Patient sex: F
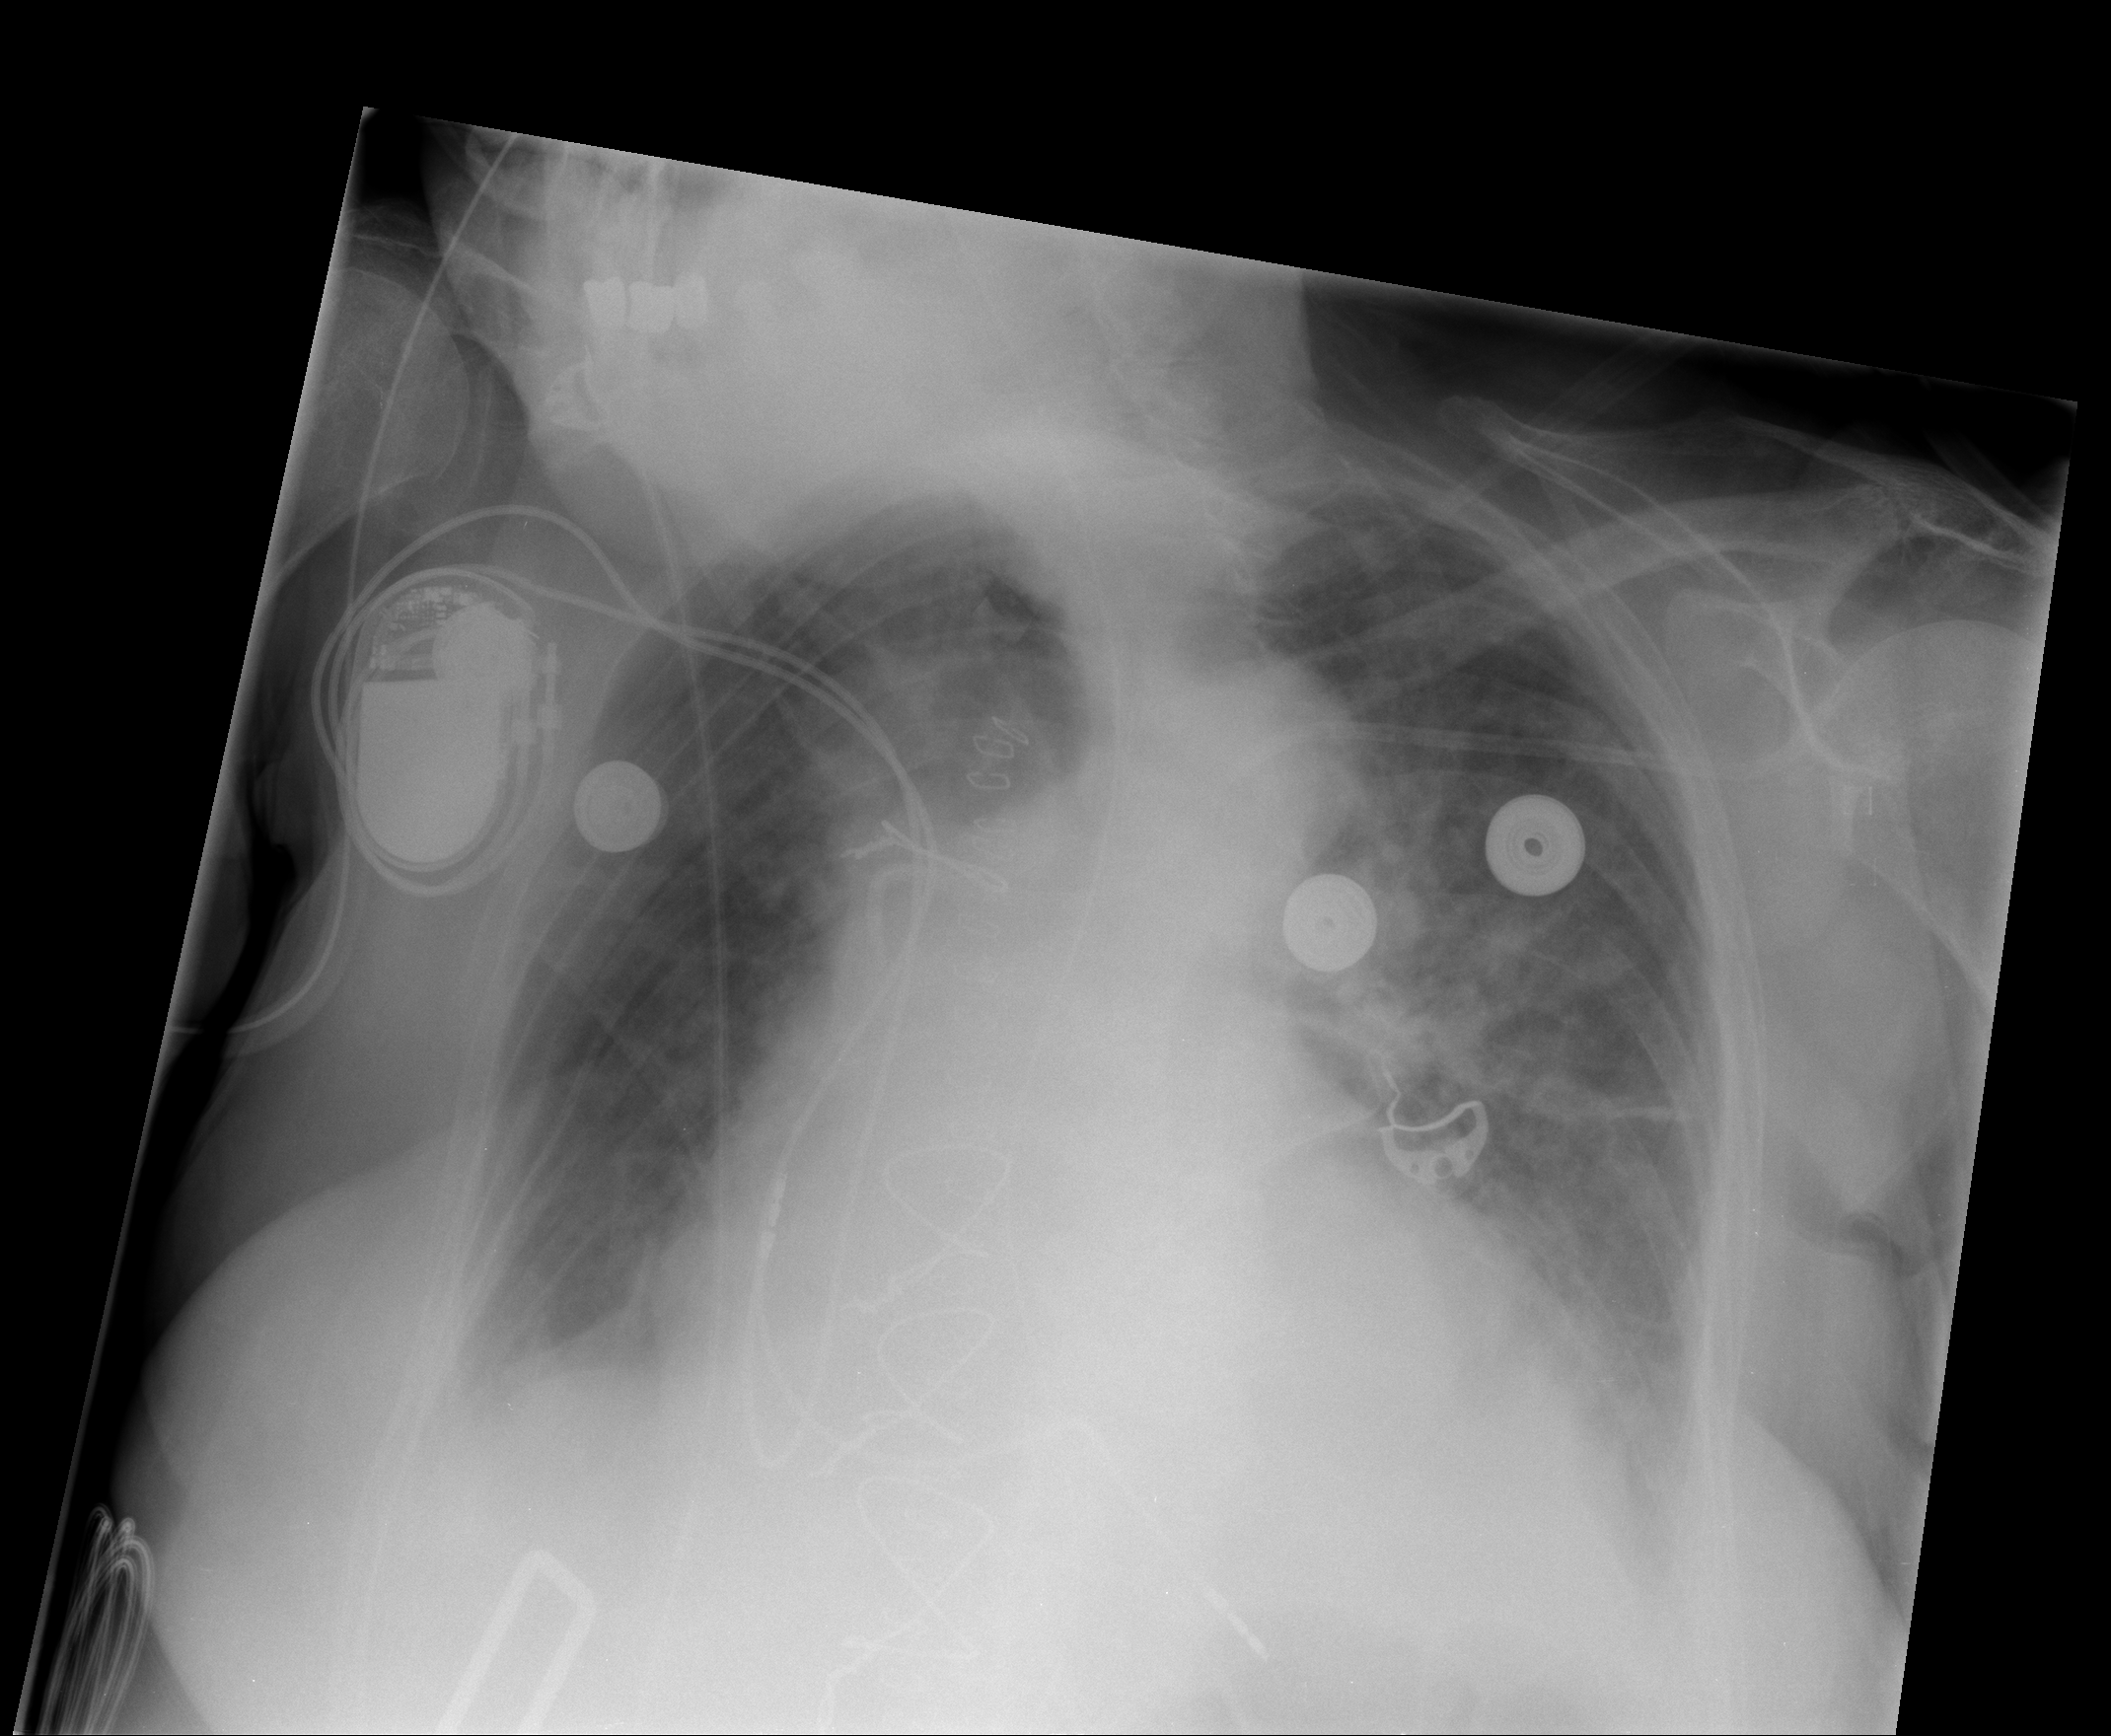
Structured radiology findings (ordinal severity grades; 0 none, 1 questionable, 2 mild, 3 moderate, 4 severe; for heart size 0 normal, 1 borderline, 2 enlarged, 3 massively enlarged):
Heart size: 2
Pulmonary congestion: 2
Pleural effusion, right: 1
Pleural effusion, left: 2
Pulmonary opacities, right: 1
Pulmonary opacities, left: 1
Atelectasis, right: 2
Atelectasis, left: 2